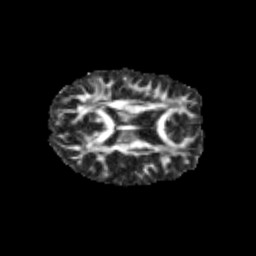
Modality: FA
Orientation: axial
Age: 13
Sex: female
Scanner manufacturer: siemens
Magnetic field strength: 3 T
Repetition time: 3.8 s
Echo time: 0.07 s